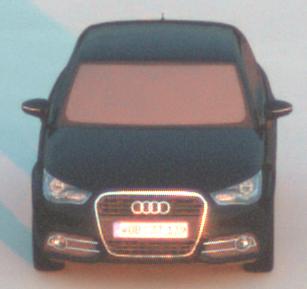
Make: Audi
Model: A1 Sportback 1.2 TFSI
Detailed model: A1 (8X) Sportback
Model produced from: 2012/03
Model produced until: 2014/11
Doors: 5
Color: black
Road condition: dry road
Daytime: sunrise or sunset
Contrast: medium contrast